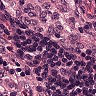
Metastatic tissue present: no